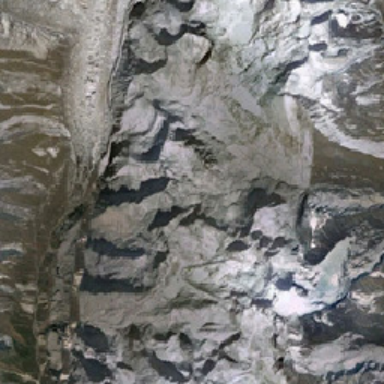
The mountains are rough .